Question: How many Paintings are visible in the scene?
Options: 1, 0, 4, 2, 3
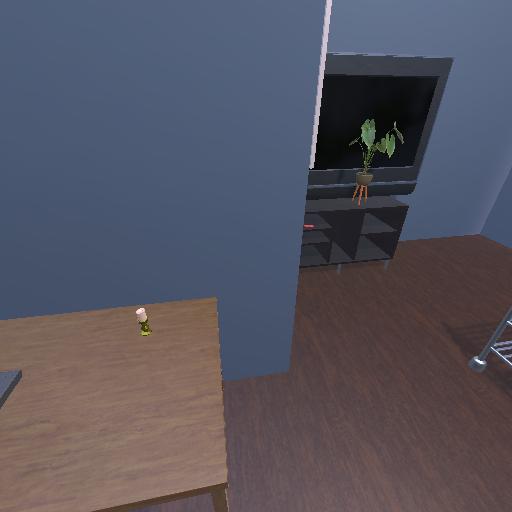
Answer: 1